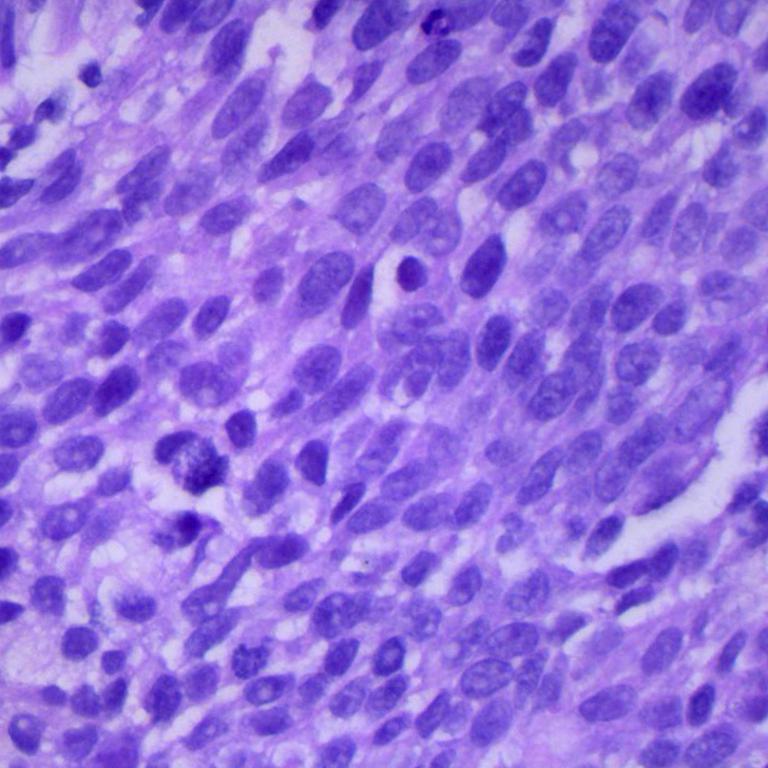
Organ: lung
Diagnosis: squamous carcinomas